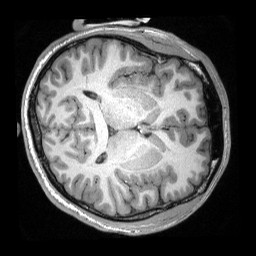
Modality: T1w
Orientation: axial
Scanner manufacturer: siemens
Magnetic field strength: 3 T
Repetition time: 2.3 s
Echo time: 0.00308 s